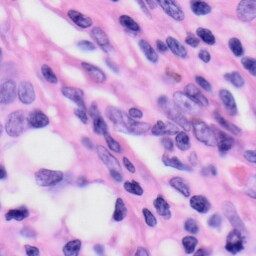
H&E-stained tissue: Skin